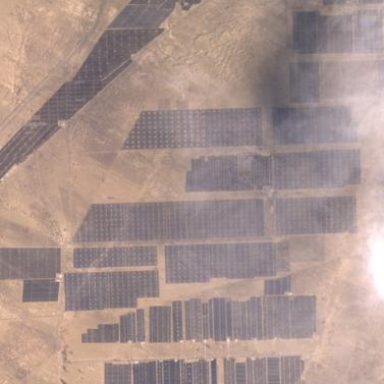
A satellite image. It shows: Industrial area with solar power plant featuring photovoltaic panels.